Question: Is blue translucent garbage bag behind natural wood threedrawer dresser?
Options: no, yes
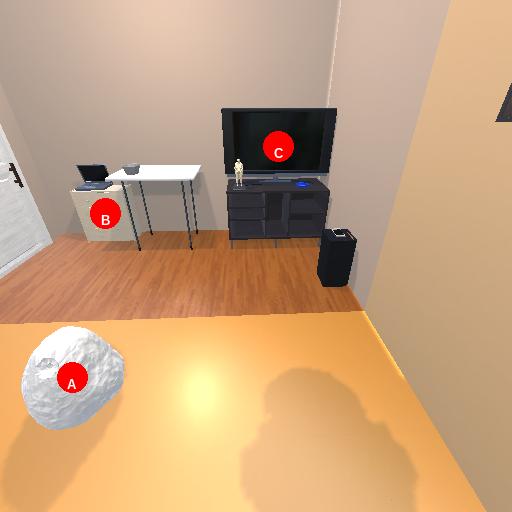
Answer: no